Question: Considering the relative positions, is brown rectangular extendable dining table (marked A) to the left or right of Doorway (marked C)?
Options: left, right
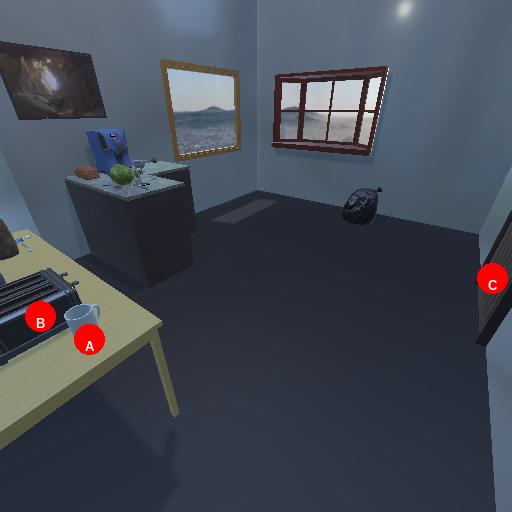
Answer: left